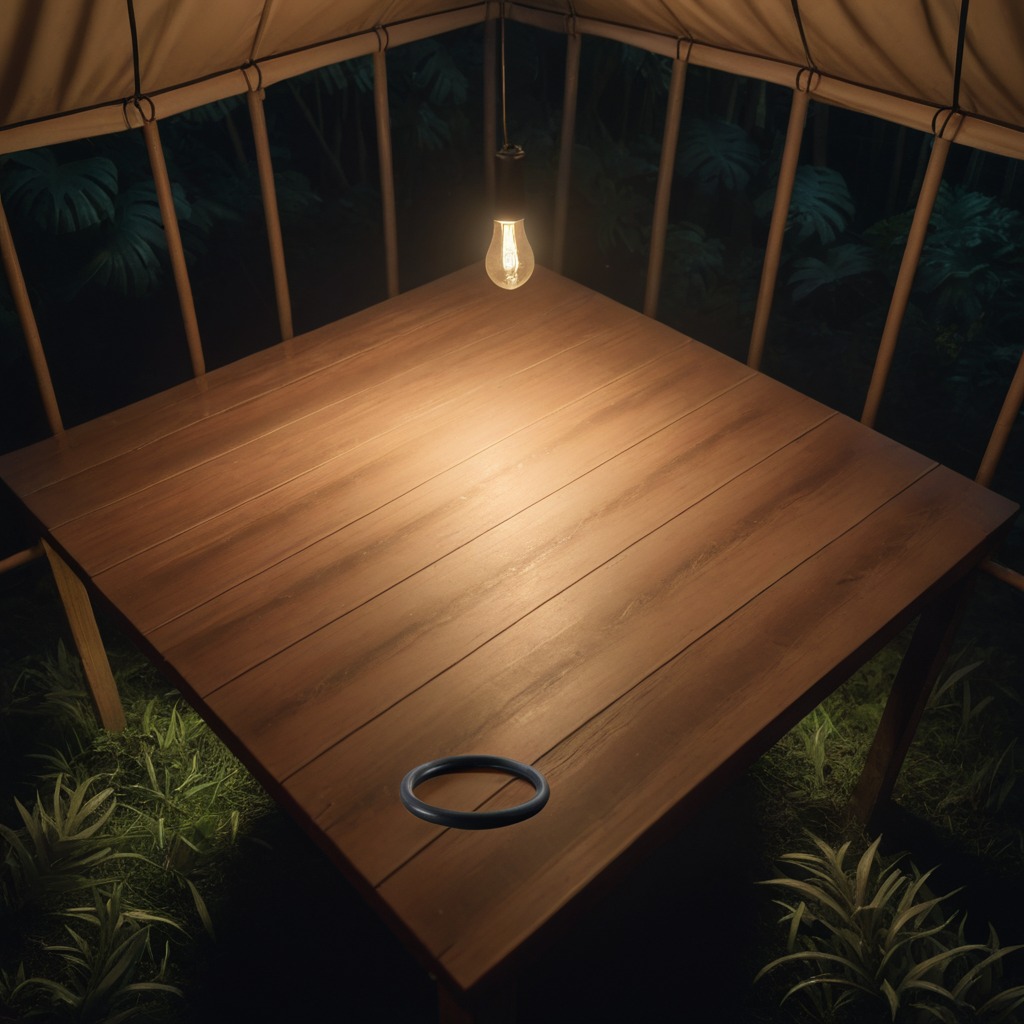
A rubber O-ring lies on the wooden table inside a jungle field workshop tent at night.